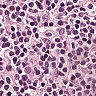
Metastatic tissue present: no